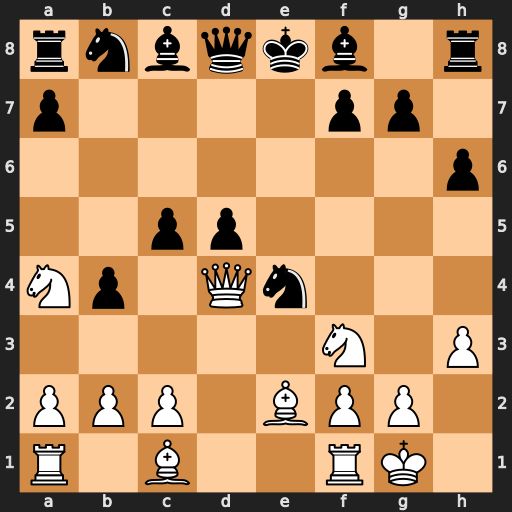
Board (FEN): rnbqkb1r/p4pp1/7p/2pp4/Np1Qn3/5N1P/PPP1BPP1/R1B2RK1
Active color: w
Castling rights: kq
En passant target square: -
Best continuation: Bb5+ Bd7 Qxd5